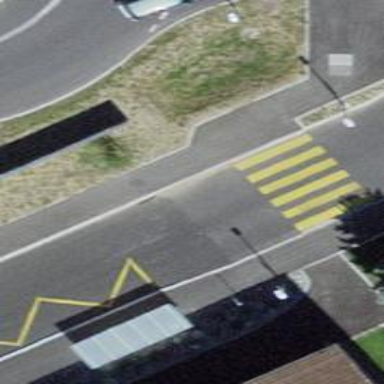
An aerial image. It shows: Public transport stop position.